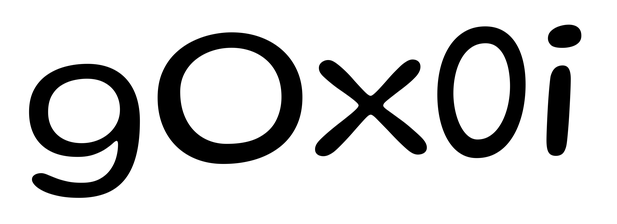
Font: Gluten_Light